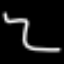
Label: squiggle